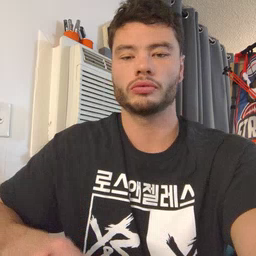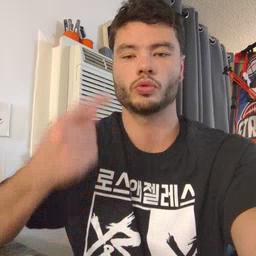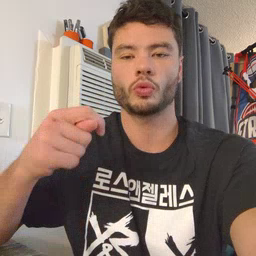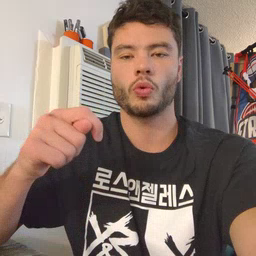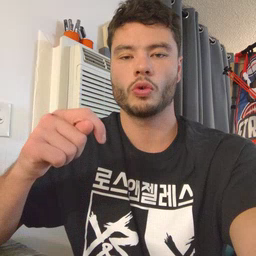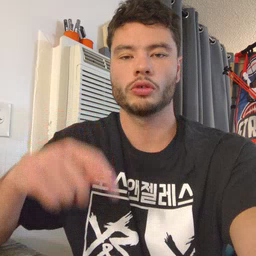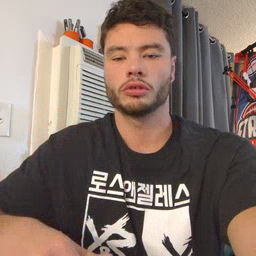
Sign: toy